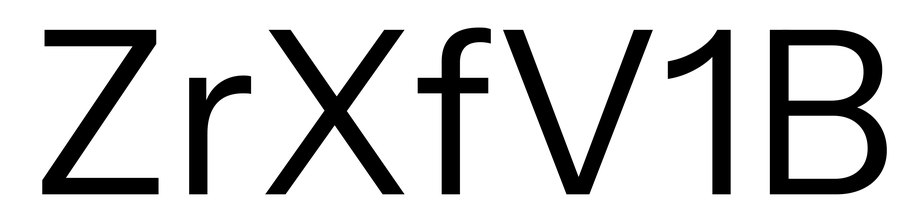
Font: InstrumentSans_Regular